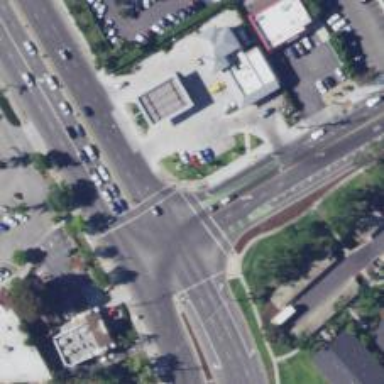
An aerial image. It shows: Solid stop line on the road.